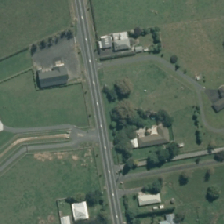
Land cover: urban_build_up